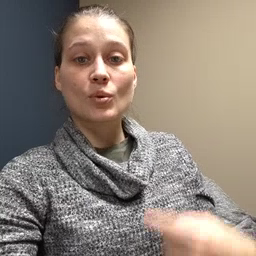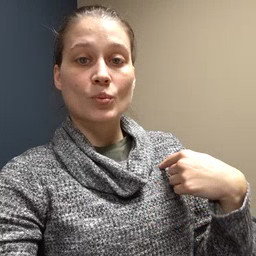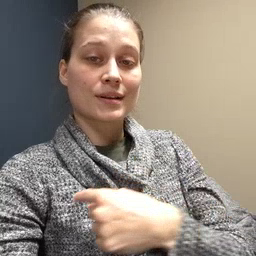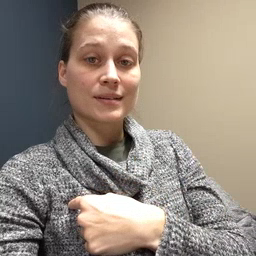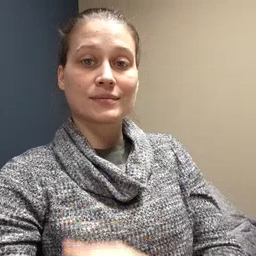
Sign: weus